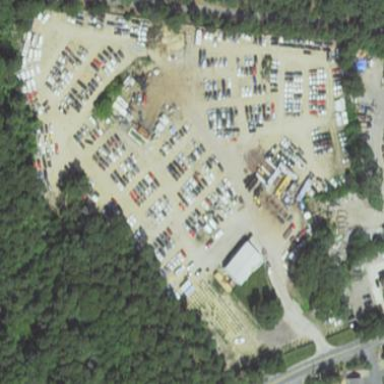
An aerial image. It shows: Scrap yard located in industrial area.